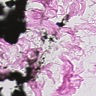
Metastatic tissue present: no